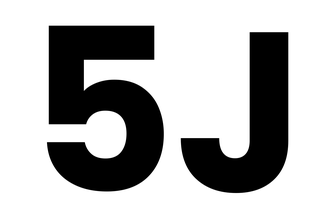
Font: Poppins-Bold